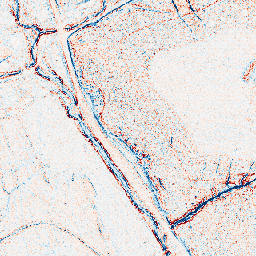
Category: edge_preserving
Decomposition family: anisotropic_diffusion
Decomposition parameters: iterations: 5
kappa: 100
gamma: 0.05
Upsampling method: nearest
Upsampling parameters: scale: 8
Upsampling scale: 8